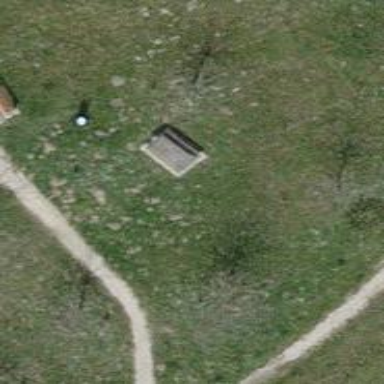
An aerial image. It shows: Picnic table located in leisure land area.